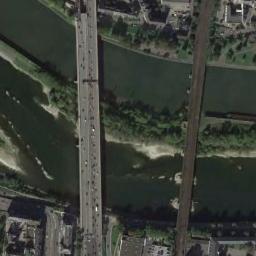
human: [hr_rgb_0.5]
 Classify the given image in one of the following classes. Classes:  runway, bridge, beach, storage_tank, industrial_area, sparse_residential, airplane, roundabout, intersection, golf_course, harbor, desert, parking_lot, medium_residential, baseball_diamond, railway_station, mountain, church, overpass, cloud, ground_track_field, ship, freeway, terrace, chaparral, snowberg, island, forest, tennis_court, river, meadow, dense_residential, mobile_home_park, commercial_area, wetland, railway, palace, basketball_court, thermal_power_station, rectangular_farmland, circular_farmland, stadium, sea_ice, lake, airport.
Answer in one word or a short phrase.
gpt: bridge